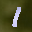
Label: 1